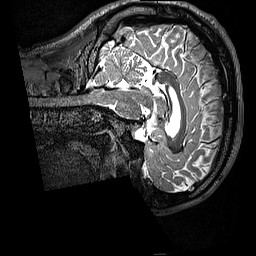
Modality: T2w
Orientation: sagittal
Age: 25
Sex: male
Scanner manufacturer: siemens
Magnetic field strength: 3 T
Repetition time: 3.2 s
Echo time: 0.408 s